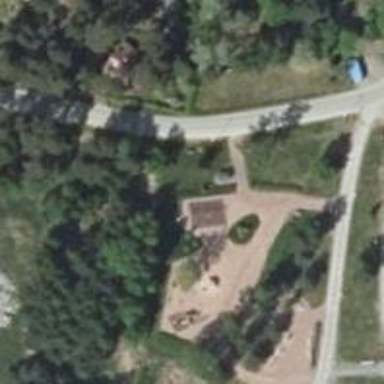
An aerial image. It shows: Driveway.